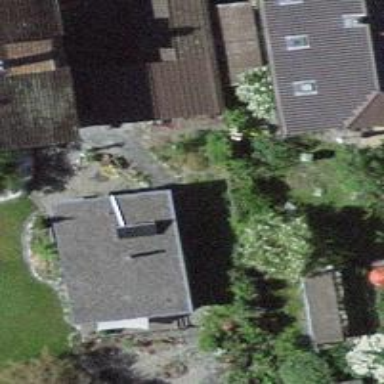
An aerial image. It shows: Shed building.